Question: I'm trying to make a table in python which I can put into a report I'm writing in LaTeX . I've tried to use matplotlib to do this but I get the following...
If anyone has any idea how I can fix my code, or if theres a better approach I'd be grateful. Here's the code I'm using to generate this:
'''
columns=('Temporary ID','ID')
tabledata=[]
for i in range(0,len(ID_mod)):
tabledata.append([ID_mod[i],sort_ID2[i]])
plt.figure()
plt.table(cellText=tabledata,colLabels=columns)
plt.savefig('table.png')
'''
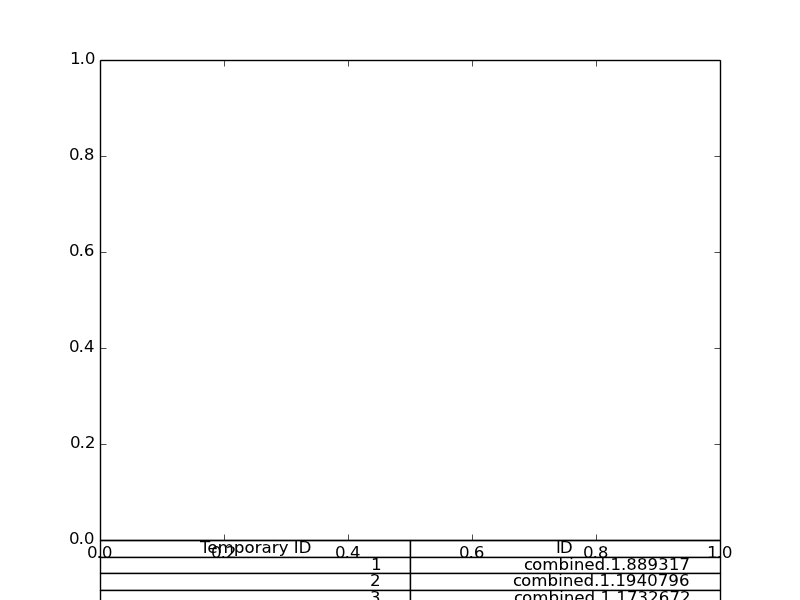
Answer: The following are some simple example functions for generating LaTeX tables;
'''
In [1]: %cpaste
Pasting code; enter '--' alone on the line to stop or use Ctrl-D.
:def header(align, caption, label=None, pos='!htbp'):
: """
: Return the start for a standard table LaTeX environment that contains a
: tabular environment.
:
: Arguments:
: align -- a string containing the LaTeX alignment directives for the columns.
: caption -- a string containing the caption for the table.
: label -- an optional label. The LaTeX label will be tb:+label.
: pos -- positioning string for the table
: """
: rs = r'egin{table}['+pos+']
'
: rs += ' \centering
'
: if label:
: rs += r' \caption{\label{tb:'+str(label)+r'}'+caption+r'}'+'
'
: else:
: rs += r' \caption{'+caption+r'}'+'
'
: rs += r' egin{tabular}{'+align+r'}'
: return rs
:
:def footer():
: """
: Return the end for a standard table LaTeX environment that contains a
: tabular environment.
: """
: rs = r' \end{tabular}'+'
'
: rs += r'\end{table}'
: return rs
:
:def line(*args):
: """
: Return the arguments as a line in the table, properly serparated and
: closed with a double backslash.
: """
: rs = ' '
: sep = r' & '
: for n in args:
: rs += str(n)+sep
: rs = rs[:-len(sep)]+r'\'
: return rs
:--
'''
If you print the output of the functions, you'll see it is LaTeX code;
'''
In [2]: print(header('rr', 'Test table'))
egin{table}[!htbp]
\centering
\caption{Test table}
egin{tabular}{rr}
In [3]: print(line('First', 'Second'))
First & Second\
In [4]: print(line(12, 27))
12 & 27\
In [5]: print(line(31, 9))
31 & 9\
In [6]: print(footer())
\end{tabular}
\end{table}
'''
Running the same code, but without printing the returned values;
'''
In [7]: header('rr', 'Test table')
Out[7]: '\begin{table}[!htbp]
\centering
\caption{Test table}
\begin{tabular}{rr}'
In [8]: line('First', 'Second')
Out[8]: ' First & Second\\'
In [9]: line(12, 27)
Out[9]: ' 12 & 27\\'
In [10]: line(31, 9)
Out[10]: ' 31 & 9\\'
In [11]: footer()
Out[11]: ' \end{tabular}
\end{table}'
'''
Write the ouptut of these functions to a file, and use the '\input' mechanisn in LaTeX to include it in your main LaTeX file.